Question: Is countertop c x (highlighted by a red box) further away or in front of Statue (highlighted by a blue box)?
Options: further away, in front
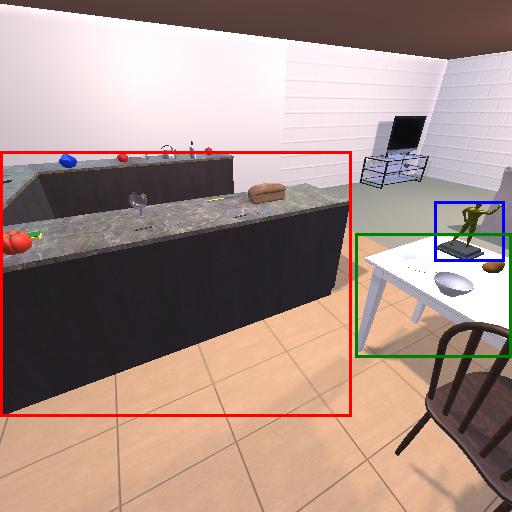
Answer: further away